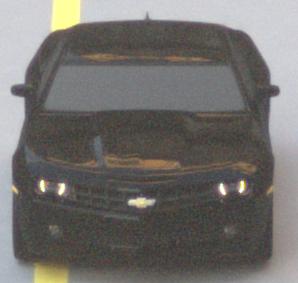
Make: Chevrolet
Model: Camaro Cabriolet 6.2 V8
Detailed model: Camaro (V) Coupé
Model produced from: 2011/09
Model produced until: 2014/02
Doors: 2
Color: black
Road condition: dry road
Daytime: sunrise or sunset
Contrast: low contrast